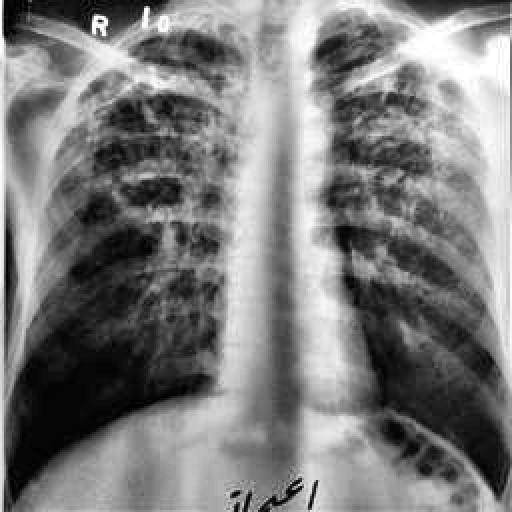
Finding: TUBERCULOSIS